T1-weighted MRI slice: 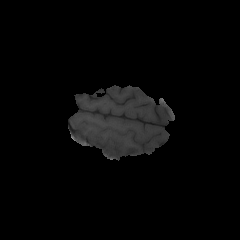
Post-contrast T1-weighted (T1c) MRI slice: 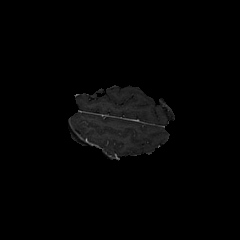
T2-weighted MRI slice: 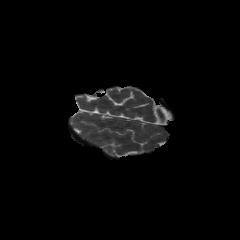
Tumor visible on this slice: yes